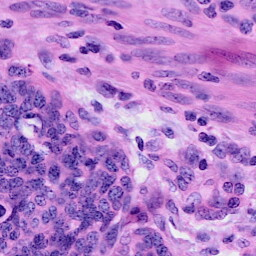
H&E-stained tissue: Cervix